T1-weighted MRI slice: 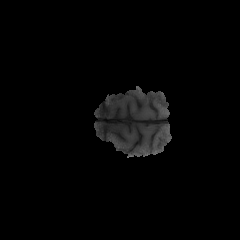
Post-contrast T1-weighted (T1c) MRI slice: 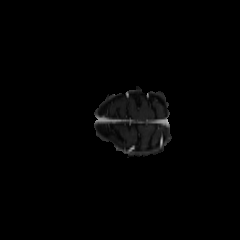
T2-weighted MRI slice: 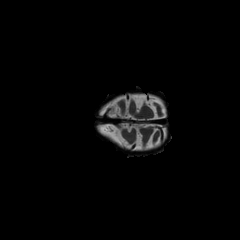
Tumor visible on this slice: no